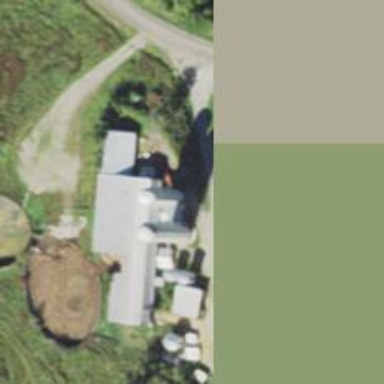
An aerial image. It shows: Silo.